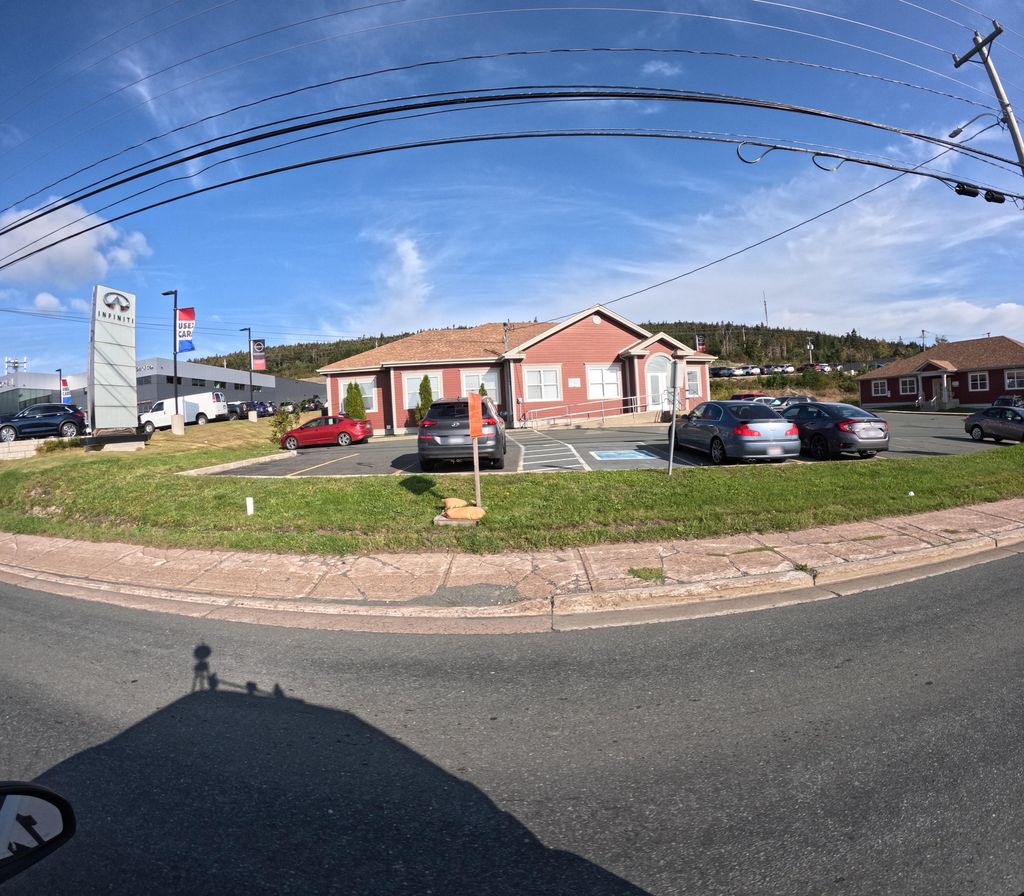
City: st_johns